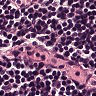
Metastatic tissue present: no